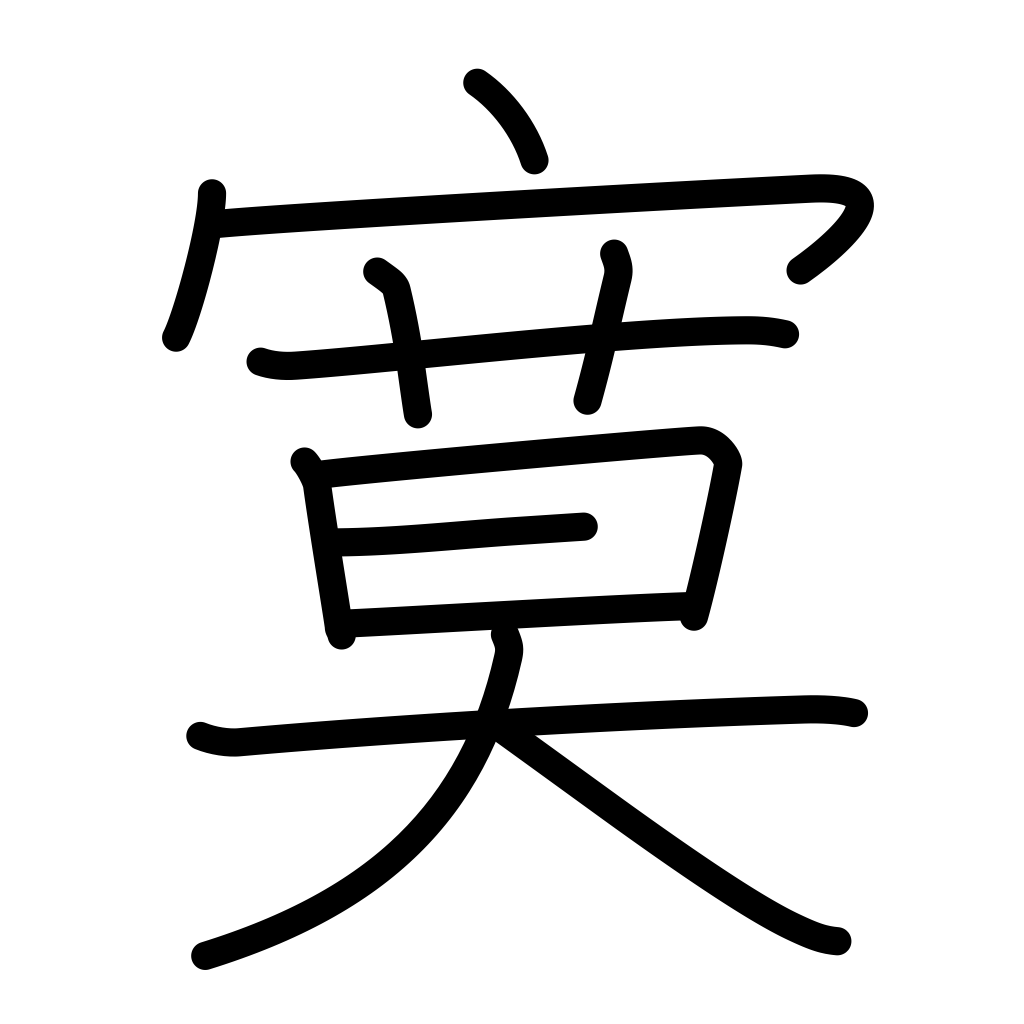
Meaning: lonely, quiet